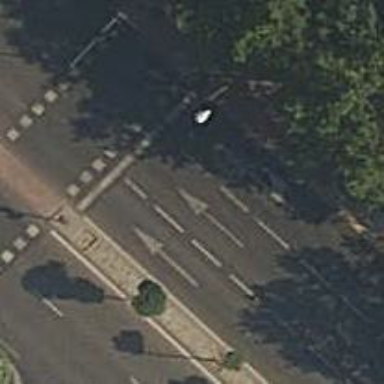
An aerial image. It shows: Road with traffic signals.